Question: I can't make the horizontal scrollbar appear. I've tried using JTextPane.setSize(), JTextPane.setPreferredSize() and no size method for JTextPane. I'm also using JScrollPane.setPreferredSize().
The vertical scroll bar appears, but the horizontal one doesn't.
Here is an example:
'''
import java.awt.*;
import java.awt.event.*;
import javax.swing.*;
public class Test {
private int textPaneWidth = 500;
private int textPaneHeigth = 200;
private int scrollPaneWidth = 100;
private int scrollPaneHeigth = 100;
private JTextPane textPane;
private JButton button;
private JFrame frame;
private JScrollPane scrollPane;
public static void main(String[] args) {
Test gui = new Test();
gui.go();
}
private void go() {
frame = new JFrame("Test");
button = new JButton("button");
textPane = new JTextPane();
scrollPane = new JScrollPane(textPane, JScrollPane.VERTICAL_SCROLLBAR_ALWAYS, JScrollPane.HORIZONTAL_SCROLLBAR_ALWAYS);
frame.setLayout(new FlowLayout());
frame.setDefaultCloseOperation(JFrame.EXIT_ON_CLOSE);
button.addActionListener(new ButtonListener());
textPane.setFont(new Font("Courier", Font.PLAIN, 12));
// Sizes:
// textPane.setSize(textPaneWidth, textPaneHeigth); // ???
// textPane.setPreferredSize(new Dimension(textPaneWidth, textPaneHeigth)); // ???
scrollPane.setPreferredSize(new Dimension(scrollPaneWidth, scrollPaneHeigth));
frame.add(button);
frame.add(scrollPane, BorderLayout.CENTER);
frame.pack();
frame.setVisible(true);
}
private class ButtonListener implements ActionListener {
public void actionPerformed(ActionEvent event) {
textPane.setText("====================================================================
" +
"====================================================================
" +
"====================================================================
" +
"====================================================================
" +
"====================================================================
");
}
}
}
'''
When the button is pressed, the string is added to the JTextPane. There is vertical scrolling, but no horizontal scrolling.
This is what I'm seeing after pressing the button:

What am I doing wrong?
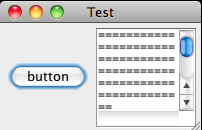
Answer: seems like you need to extend JTextPane to avoid wrapping
<URL>
'''
class JTextWrapPane extends JTextPane {
boolean wrapState = true;
JTextArea j = new JTextArea();
JTextWrapPane() {
super();
}
public JTextWrapPane(StyledDocument p_oSdLog) {
super(p_oSdLog);
}
public boolean getScrollableTracksViewportWidth() {
return wrapState;
}
public void setLineWrap(boolean wrap) {
wrapState = wrap;
}
public boolean getLineWrap(boolean wrap) {
return wrapState;
}
}
'''
EDIT:
'''
// instead of private JTextPane jtp = new JTextPane( sdLog );
private JTextWrapPane jtp = new JTextWrapPane( sdLog );
//and set LineWrap = (false):
jtp.setLineWrap(false);
'''